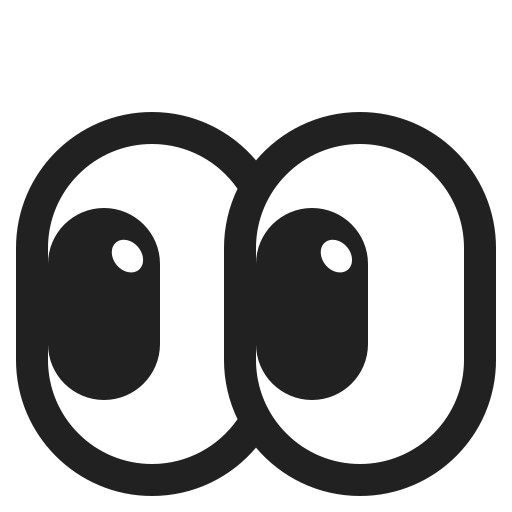
eyes high contrast